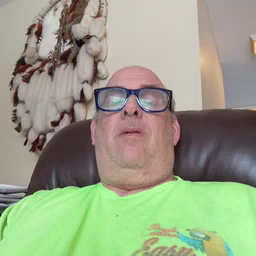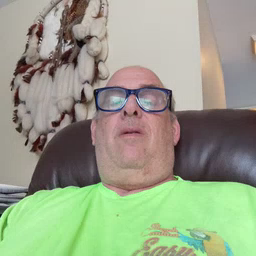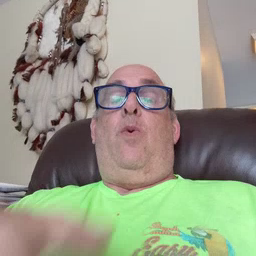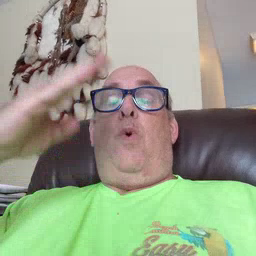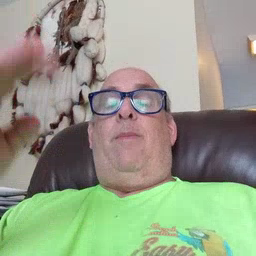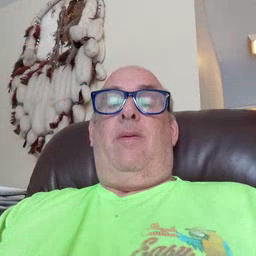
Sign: open